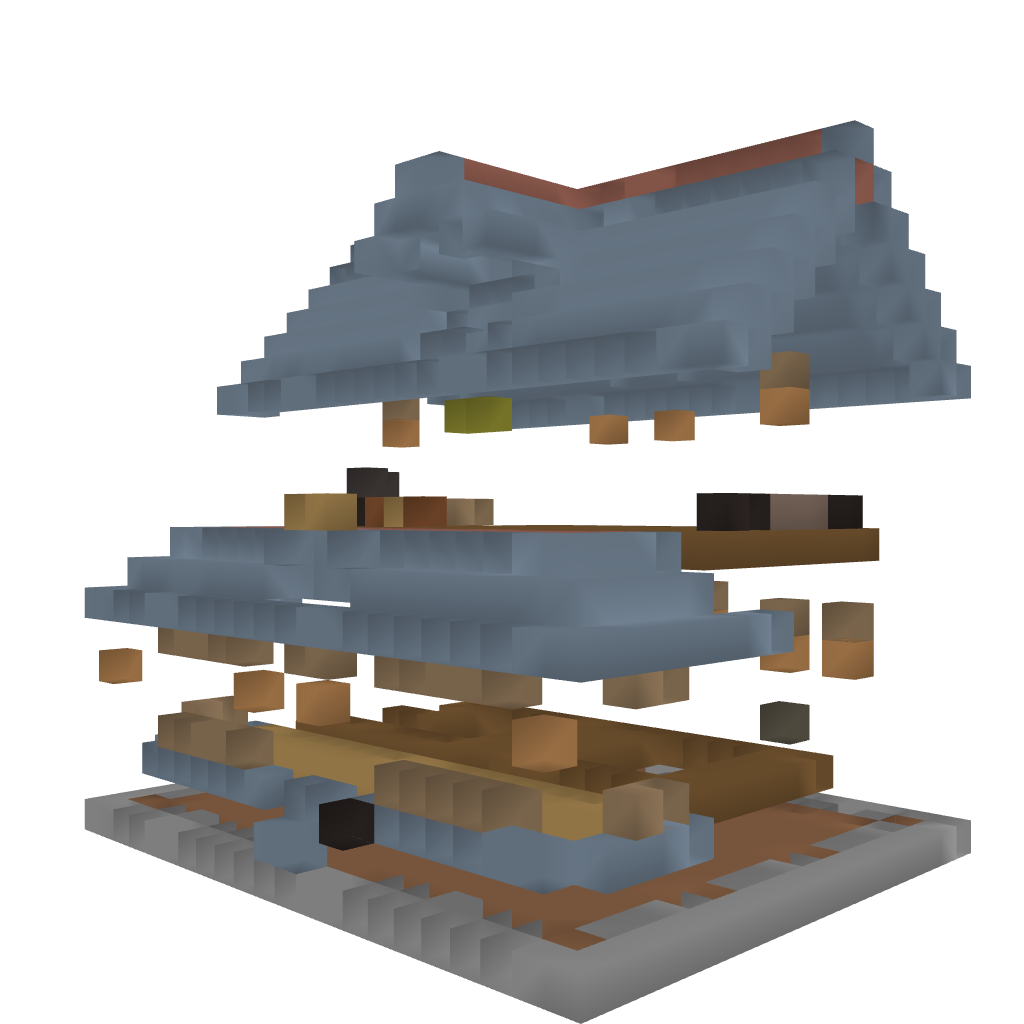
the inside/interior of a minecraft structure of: Farm House for 1.6.0+